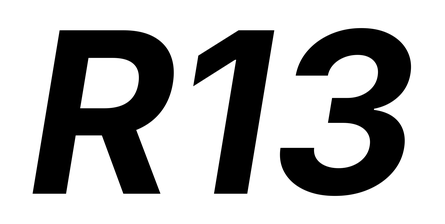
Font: Inter-Italic_Bold_Italic